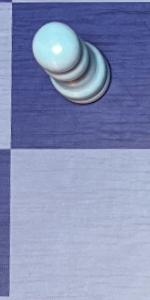
Label: Empty